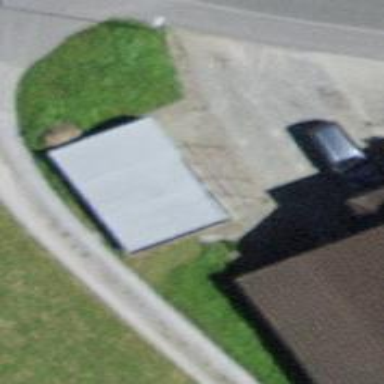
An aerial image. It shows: Garage building.